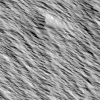
Atmospheric dust classification: not_dusty